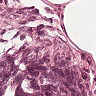
Metastatic tissue present: no